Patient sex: M
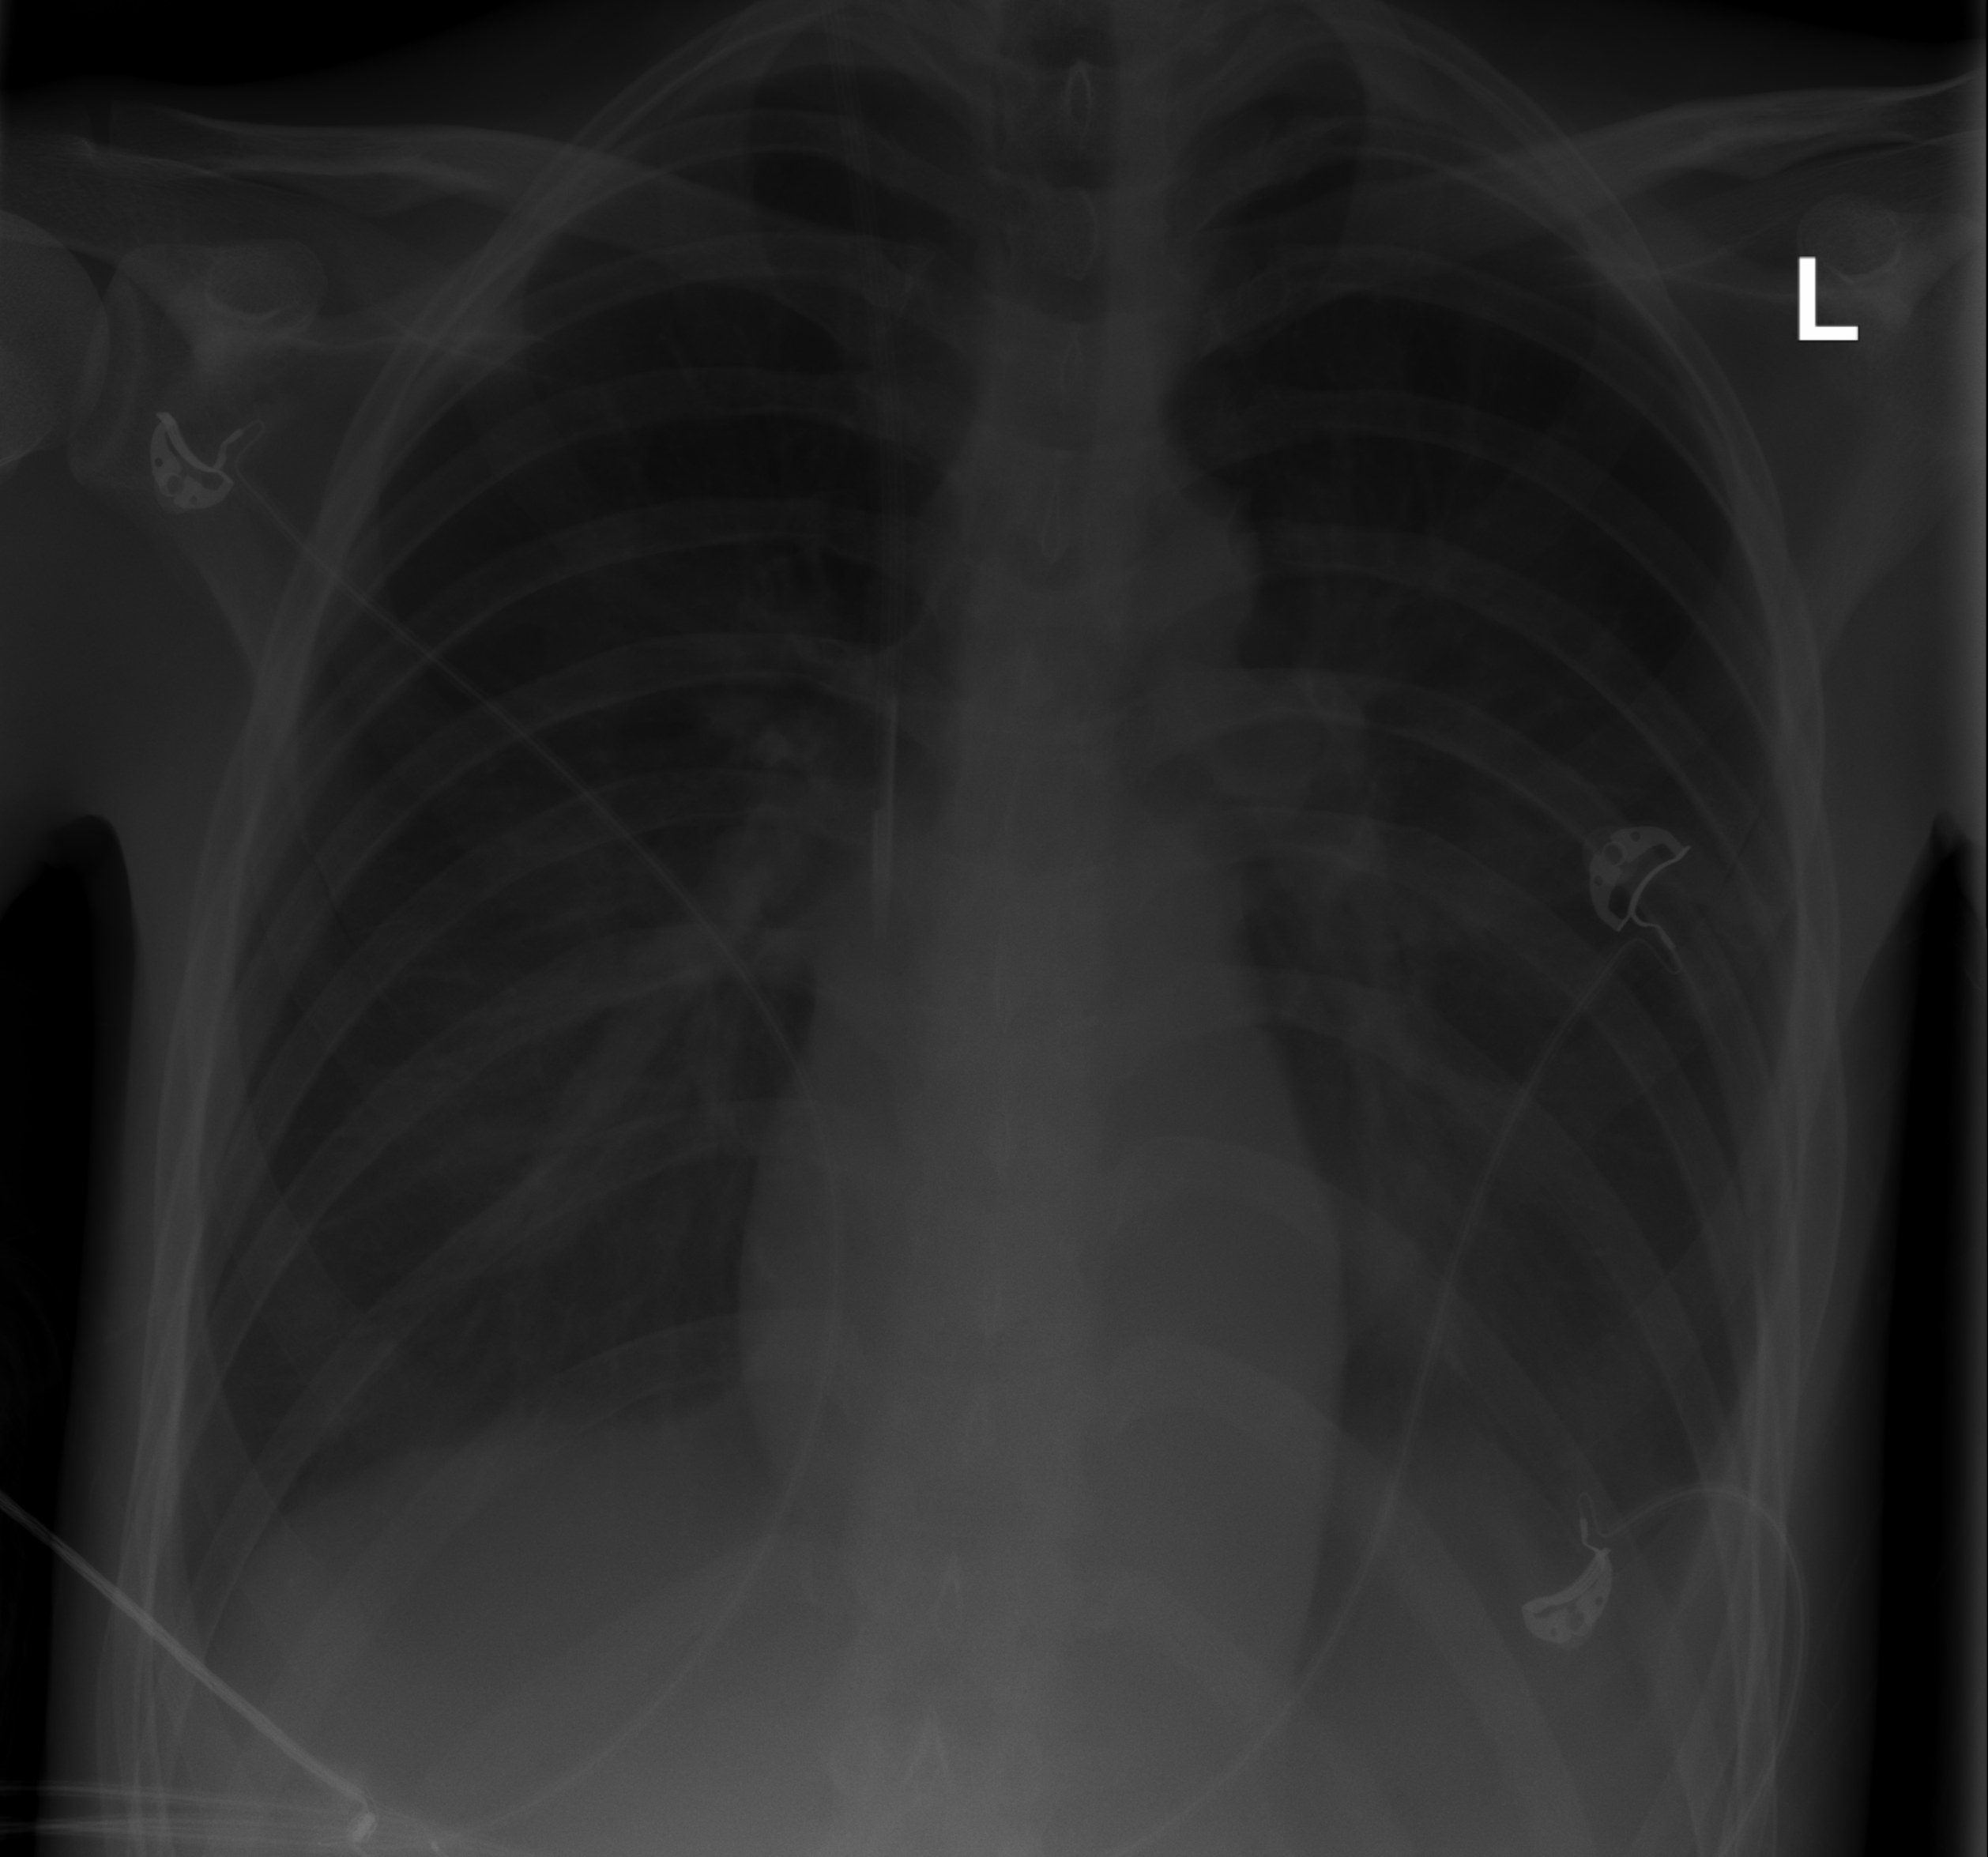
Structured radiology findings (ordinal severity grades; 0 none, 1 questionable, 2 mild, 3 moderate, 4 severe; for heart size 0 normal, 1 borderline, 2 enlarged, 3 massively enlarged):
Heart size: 0
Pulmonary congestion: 0
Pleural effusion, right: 2
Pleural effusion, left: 2
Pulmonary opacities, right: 0
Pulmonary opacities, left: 0
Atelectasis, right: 0
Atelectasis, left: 0